Field crop: maize
Growth stage: 2
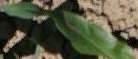
Species: maize